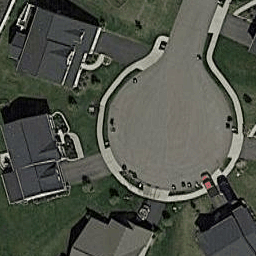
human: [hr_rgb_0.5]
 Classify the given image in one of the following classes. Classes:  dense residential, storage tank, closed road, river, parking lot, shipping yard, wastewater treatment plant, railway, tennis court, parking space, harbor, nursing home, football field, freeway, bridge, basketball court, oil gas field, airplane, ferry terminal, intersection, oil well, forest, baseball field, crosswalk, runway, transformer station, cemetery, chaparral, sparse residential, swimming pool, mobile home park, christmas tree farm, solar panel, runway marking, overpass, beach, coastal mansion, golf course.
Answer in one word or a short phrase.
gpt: closed road